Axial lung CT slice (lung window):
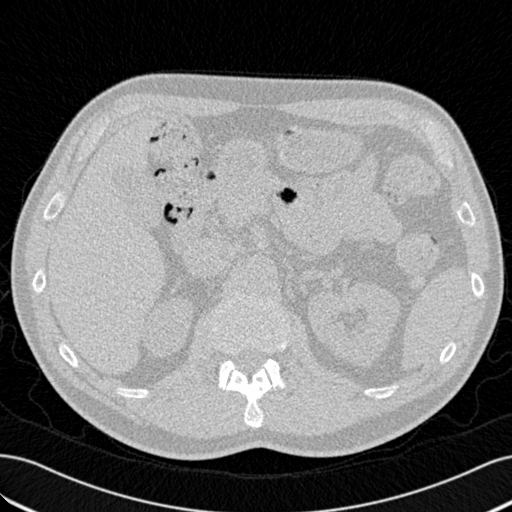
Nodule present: no